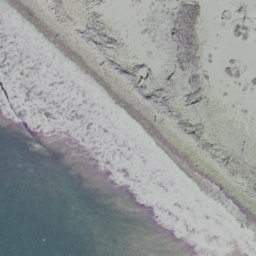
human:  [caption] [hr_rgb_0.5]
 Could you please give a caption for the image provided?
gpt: This is a beach with green sea and white sands .

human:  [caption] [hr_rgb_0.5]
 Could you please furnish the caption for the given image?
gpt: Waves come to the white sand beach over and over again and throw up white foams .

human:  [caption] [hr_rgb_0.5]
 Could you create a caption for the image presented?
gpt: The waves coming over and over again to the sand beach .

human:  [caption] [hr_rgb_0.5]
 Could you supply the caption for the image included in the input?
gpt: Waves slapping a white sand beach throw up white foam .

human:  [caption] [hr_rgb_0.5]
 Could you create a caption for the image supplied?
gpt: Waves come to the white sand beach over and over again with white foasm .